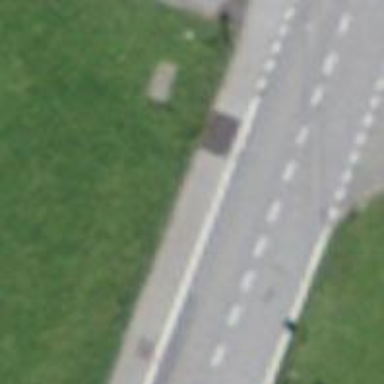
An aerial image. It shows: Bus stop with platform for public transport.